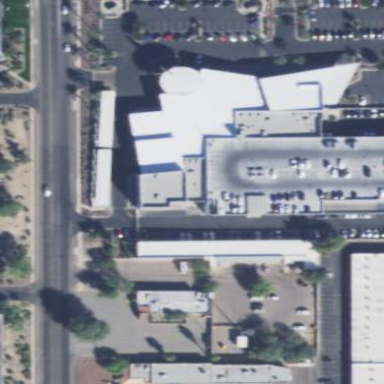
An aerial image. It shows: Car shop.